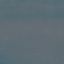
Land use / land cover: SeaLake